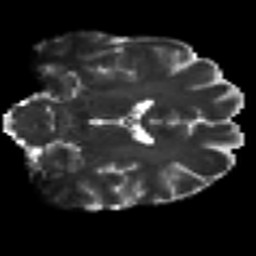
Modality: T2w
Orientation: coronal
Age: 42
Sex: female
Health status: healthy
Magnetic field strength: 3 T
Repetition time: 8.4 s
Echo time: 0.0926 s